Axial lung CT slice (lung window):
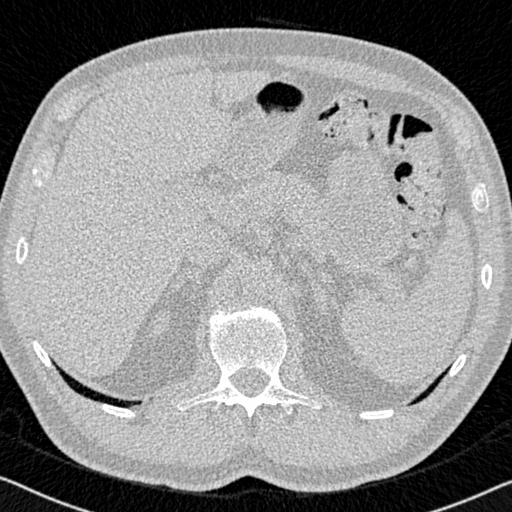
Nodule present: no